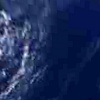
Label: water